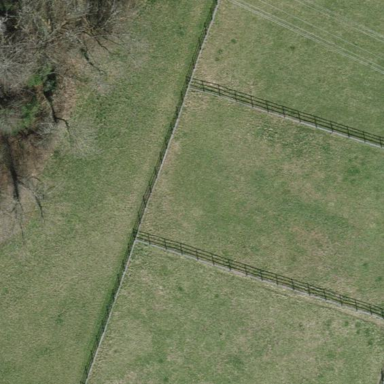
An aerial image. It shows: Fence surrounding meadow.